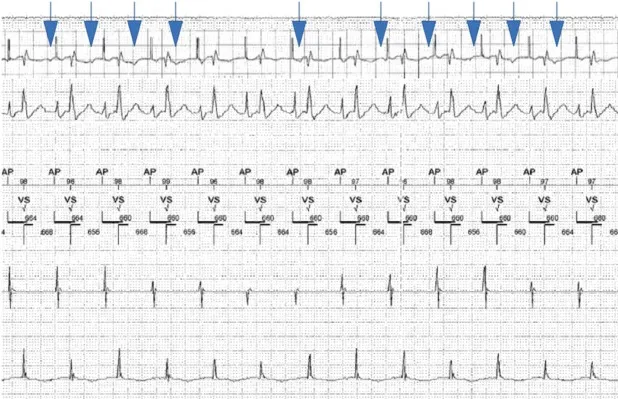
B: Telemetry lead V1 shows P-waves ( ) at a rate of 100 bpm to 110 bpm with continued dissociation from atrial pacing at 90 bpm with 1:1 acceleration of the ventricle and an AV time of approximately 200 ms. The location of the atrial lead is therefore in the donor atrium and demonstrates intact antegrade AV conduction from this pacing site.
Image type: electrography (ekg)